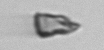
Label: detritus_transparent